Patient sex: F
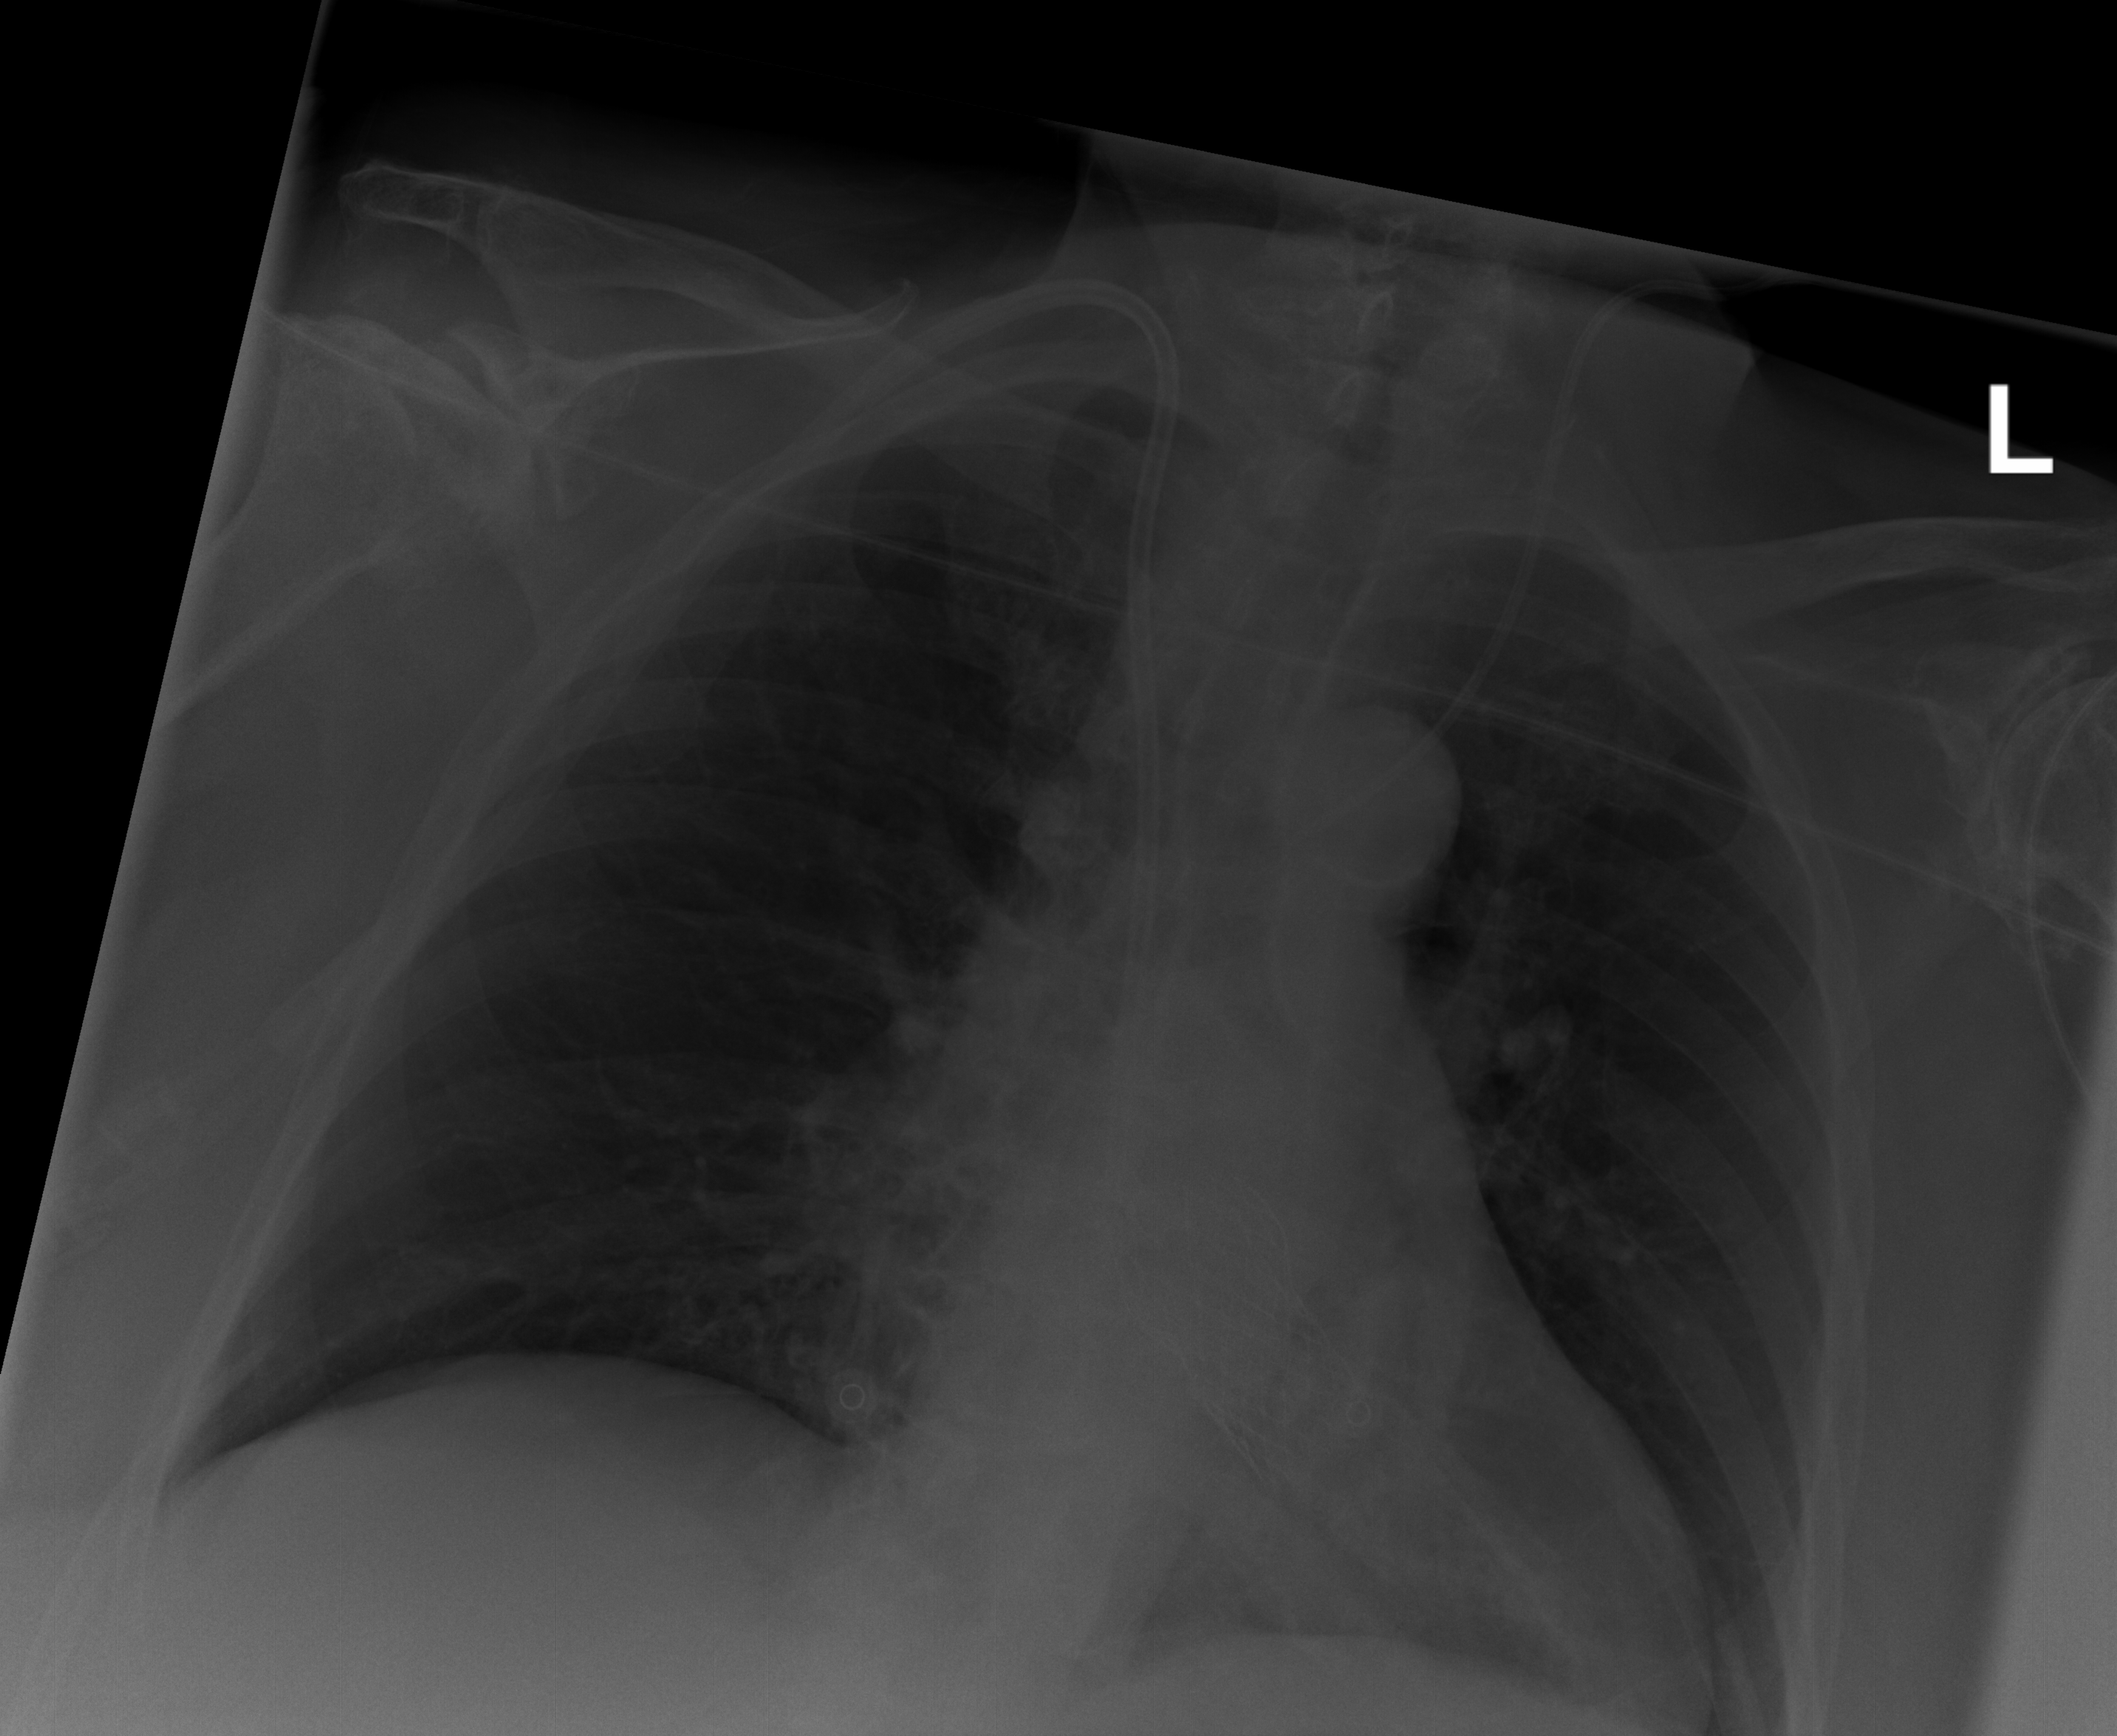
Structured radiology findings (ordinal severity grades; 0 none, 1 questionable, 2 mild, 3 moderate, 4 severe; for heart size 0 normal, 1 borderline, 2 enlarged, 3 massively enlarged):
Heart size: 1
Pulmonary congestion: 0
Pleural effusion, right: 0
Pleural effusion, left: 0
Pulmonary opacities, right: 1
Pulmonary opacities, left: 0
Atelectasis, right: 2
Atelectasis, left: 0